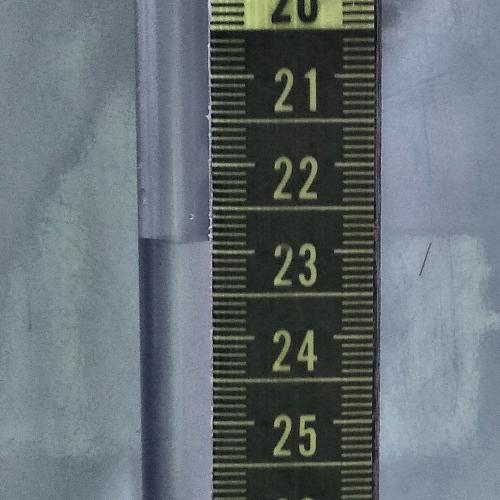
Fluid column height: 22.9 cm